Question: I have the following markup generated by an UI-framework:
'''
<table style="display: inline; border: 1px solid black;">
<tbody>
<tr>
<td><input name="n" value="" type="text"></td>
</tr>
</tbody>
</table>
'''
<URL>
As you can see in the demo, the input field is not in the table. I need to put that input strictly within the table borders as follows:

How can I do that?
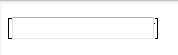
Answer: 'display: inline' stops the table acting as a table and implicitly generates an anonymous block table (to hold the table row) inside the inline box.
Don't do that. Putting blocks inside inline boxes is ugly.
Use 'inline-table' instead if you want an inline table.